Question:
I have a problem with asp:button styling. I added following style:
'''
.myAspButton {
background-image: url("image for button");
width: 110px;
height: 25px;
color: white;
font-weight: bold;
vertical-align: middle;
}
<asp:Button ID="btnAsp" runat="server" Text="hhh" CssClass="myAspButton" BackColor="Transparent" BorderStyle="None" />
'''
1. Problem is when I press button it gets that dotted border around how to remove this?
2. And also what property to use to change button style when button is pressed down?
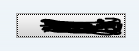
Answer: '''
outline: 0;
'''